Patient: sex F, age 65
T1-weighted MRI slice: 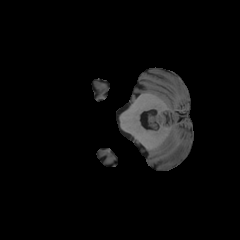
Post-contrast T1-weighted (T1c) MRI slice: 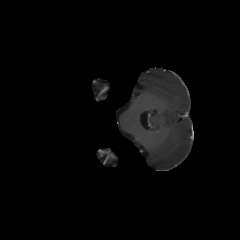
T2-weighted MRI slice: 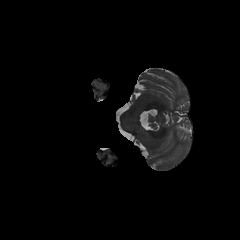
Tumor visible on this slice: no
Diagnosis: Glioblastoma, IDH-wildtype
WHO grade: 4